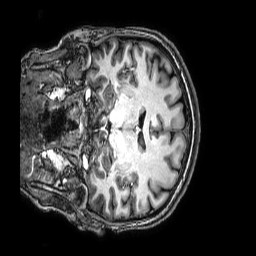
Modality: T1w
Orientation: coronal
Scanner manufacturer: philips
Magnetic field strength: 3 T
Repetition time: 0.008 s
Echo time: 0.003588 s